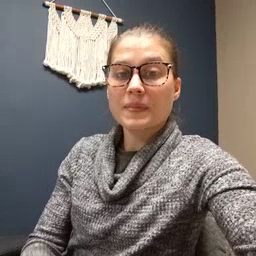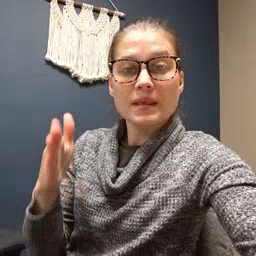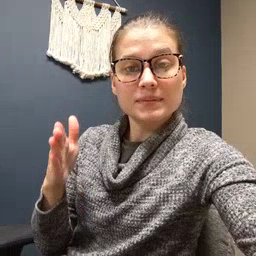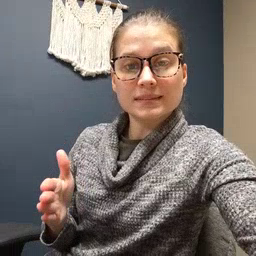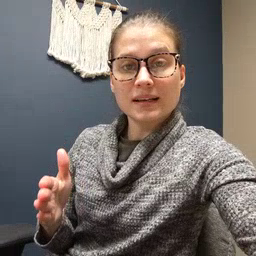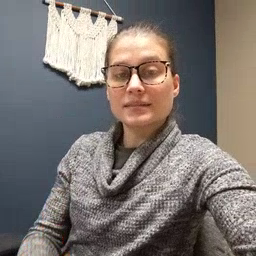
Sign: beside